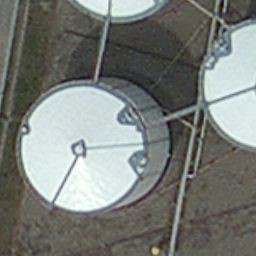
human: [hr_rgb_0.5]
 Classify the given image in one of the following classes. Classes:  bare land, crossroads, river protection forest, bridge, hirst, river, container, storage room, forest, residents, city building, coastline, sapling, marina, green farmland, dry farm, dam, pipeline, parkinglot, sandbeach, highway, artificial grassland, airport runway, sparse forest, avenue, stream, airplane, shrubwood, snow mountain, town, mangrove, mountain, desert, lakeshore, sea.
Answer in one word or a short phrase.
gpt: storage room